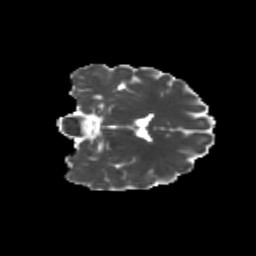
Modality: MD
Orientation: coronal
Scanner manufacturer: siemens
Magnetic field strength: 3 T
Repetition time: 9.2 s
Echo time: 0.084 s